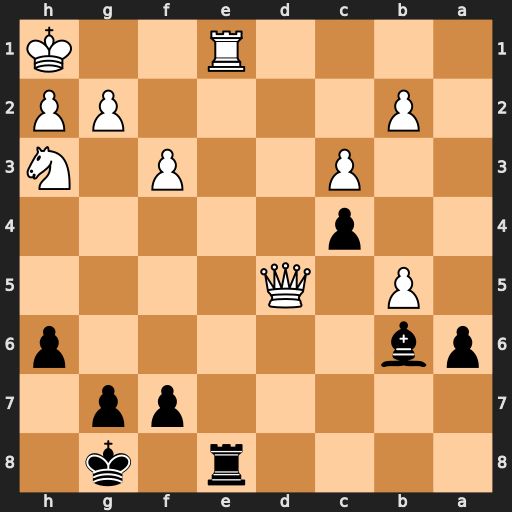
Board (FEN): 4r1k1/5pp1/pb5p/1P1Q4/2p5/2P2P1N/1P4PP/4R2K
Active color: b
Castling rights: -
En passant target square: -
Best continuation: Rxe1+ Ng1 Rxg1#